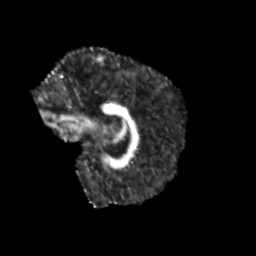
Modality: FA
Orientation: sagittal
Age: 11
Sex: male
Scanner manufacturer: siemens
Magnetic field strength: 3 T
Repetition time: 3.8 s
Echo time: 0.07 s